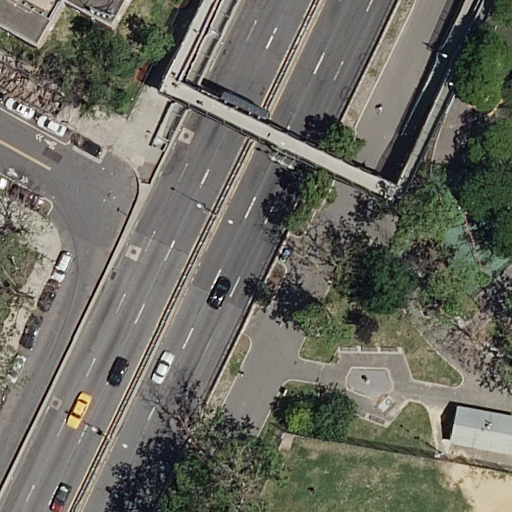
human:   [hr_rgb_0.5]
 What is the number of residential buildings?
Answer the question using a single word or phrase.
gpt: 2

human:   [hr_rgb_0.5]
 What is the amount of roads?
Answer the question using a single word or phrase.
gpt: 16

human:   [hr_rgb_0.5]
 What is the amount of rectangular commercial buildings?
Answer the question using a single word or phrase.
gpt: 0

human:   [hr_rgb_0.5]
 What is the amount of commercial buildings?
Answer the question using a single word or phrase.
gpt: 0

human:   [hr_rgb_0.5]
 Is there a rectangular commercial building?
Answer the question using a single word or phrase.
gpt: no

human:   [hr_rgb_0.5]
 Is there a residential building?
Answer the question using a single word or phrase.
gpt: yes

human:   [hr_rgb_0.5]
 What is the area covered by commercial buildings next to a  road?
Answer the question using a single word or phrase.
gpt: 0m2

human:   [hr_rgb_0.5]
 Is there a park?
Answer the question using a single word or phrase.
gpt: yes

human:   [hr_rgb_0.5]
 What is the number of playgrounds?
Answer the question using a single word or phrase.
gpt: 1

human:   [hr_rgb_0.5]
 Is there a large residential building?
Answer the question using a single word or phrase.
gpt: no

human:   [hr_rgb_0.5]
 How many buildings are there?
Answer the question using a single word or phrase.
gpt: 2

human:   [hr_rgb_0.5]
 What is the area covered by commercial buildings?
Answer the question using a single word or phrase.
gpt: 0m2

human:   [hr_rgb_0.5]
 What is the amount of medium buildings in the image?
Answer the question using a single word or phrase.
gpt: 0

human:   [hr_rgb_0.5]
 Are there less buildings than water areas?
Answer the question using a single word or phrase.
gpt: no

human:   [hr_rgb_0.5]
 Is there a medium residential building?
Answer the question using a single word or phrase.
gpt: no

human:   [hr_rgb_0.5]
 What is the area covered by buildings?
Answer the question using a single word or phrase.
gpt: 140m2

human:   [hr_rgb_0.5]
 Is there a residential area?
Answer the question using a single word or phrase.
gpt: yes

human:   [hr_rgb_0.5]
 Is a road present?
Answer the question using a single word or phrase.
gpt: yes

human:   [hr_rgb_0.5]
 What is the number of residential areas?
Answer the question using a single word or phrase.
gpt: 1

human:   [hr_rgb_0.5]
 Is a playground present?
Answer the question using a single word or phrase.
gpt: yes

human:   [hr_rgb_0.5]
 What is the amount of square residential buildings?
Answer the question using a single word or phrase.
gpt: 0

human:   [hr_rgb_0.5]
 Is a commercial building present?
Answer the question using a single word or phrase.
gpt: no

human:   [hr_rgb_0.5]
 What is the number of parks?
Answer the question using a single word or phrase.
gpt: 1

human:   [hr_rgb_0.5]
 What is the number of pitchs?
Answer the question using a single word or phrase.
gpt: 1

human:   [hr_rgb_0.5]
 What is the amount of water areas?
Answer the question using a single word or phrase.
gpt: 0

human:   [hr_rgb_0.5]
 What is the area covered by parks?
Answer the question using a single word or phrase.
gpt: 8197m2

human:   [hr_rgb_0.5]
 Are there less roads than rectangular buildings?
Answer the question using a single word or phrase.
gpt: no

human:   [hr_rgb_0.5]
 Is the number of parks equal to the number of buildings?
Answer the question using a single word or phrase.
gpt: no

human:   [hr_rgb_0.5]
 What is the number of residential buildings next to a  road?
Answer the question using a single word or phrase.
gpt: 2

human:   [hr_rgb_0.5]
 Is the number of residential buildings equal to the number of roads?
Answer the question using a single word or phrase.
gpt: no

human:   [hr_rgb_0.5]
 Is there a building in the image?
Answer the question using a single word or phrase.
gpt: yes

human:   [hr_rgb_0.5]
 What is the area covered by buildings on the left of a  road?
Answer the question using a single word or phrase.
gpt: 52m2

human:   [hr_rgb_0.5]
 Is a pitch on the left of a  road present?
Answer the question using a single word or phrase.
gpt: no

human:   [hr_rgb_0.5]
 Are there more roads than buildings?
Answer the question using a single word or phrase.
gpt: yes

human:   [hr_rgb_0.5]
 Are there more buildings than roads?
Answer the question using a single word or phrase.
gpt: no

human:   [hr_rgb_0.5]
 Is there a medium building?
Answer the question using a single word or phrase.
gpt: no

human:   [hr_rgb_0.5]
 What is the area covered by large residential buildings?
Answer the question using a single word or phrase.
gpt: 0m2

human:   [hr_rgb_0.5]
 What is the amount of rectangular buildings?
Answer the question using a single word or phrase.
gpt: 1

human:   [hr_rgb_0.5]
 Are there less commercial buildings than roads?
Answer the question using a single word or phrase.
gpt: yes

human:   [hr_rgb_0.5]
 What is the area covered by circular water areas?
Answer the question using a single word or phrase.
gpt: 0m2

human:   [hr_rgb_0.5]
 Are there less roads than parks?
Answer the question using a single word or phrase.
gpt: no

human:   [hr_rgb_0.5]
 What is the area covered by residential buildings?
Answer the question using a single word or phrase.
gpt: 140m2

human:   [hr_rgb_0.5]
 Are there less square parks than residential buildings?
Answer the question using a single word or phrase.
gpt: yes

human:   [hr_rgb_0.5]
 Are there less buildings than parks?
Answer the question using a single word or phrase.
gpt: no

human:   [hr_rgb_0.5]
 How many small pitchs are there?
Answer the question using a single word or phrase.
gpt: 0

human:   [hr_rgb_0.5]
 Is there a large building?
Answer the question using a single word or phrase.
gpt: no

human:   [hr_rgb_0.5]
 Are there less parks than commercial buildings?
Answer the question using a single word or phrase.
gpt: no

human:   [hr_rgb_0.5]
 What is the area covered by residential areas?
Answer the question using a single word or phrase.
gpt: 4906m2

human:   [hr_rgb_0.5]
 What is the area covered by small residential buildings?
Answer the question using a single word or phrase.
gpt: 140m2

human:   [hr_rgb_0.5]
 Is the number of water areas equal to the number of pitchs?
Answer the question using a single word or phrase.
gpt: no

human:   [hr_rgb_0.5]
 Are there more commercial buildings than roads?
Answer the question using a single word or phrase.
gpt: no

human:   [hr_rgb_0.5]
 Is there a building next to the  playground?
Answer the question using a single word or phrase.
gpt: yes

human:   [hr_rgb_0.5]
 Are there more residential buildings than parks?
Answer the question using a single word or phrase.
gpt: yes

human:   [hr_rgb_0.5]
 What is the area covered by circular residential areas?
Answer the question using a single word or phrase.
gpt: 0m2

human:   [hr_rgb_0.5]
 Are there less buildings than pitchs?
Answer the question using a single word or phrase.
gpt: no

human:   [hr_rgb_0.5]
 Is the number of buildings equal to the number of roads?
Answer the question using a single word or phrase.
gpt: no

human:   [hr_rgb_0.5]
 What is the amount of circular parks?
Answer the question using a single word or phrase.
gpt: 0

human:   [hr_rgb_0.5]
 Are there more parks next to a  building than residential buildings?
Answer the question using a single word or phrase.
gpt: no

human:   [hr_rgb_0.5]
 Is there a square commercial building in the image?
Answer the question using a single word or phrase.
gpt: no

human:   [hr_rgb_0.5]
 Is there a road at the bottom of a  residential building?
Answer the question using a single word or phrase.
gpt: yes

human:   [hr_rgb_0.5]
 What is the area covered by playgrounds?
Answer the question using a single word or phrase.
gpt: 31m2

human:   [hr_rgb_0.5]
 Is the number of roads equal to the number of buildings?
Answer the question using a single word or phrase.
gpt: no

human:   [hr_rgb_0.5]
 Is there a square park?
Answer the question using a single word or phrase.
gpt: no

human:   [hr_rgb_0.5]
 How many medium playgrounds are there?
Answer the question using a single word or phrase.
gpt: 0